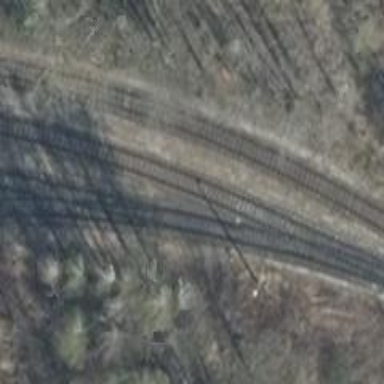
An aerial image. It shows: Railway switch.